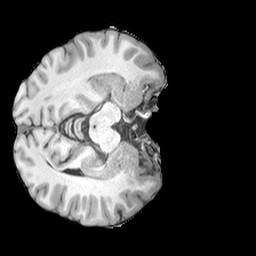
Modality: T1w
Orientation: axial
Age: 25
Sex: male
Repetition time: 2.3 s
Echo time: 0.0226 s